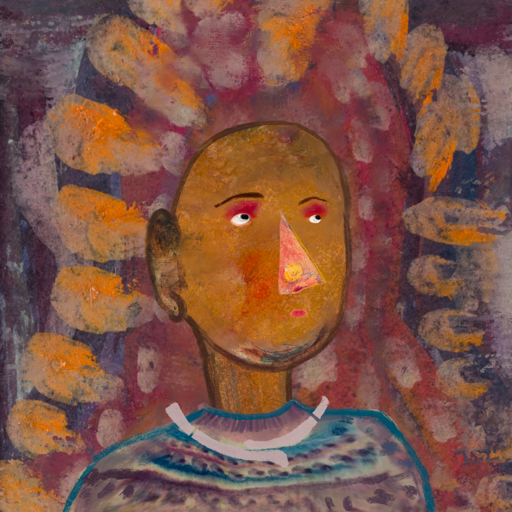
Background: Doll, Head And Neck Side: Pipe, Face Side: Irani, Bust: HillGirl, Hair Side: Blank, Head Accessory: Blank, Second Necklace: Blank, Necklace: Hypocrite_2, Baby: Blank